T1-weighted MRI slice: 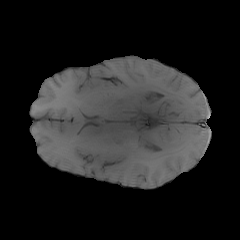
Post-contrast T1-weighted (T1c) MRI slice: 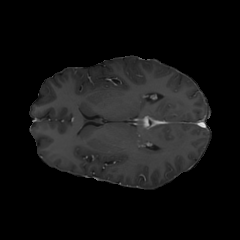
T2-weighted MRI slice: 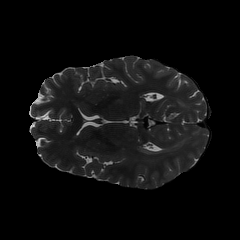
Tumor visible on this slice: yes